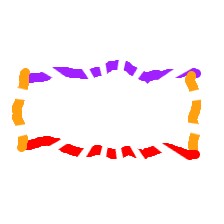
Shape: rectangle